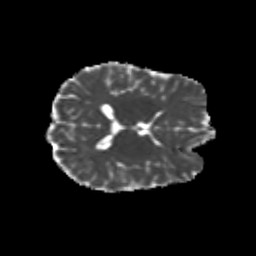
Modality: MD
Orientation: axial
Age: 18
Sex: female
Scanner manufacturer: siemens
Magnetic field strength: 3 T
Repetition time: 3.5 s
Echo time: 0.104 s